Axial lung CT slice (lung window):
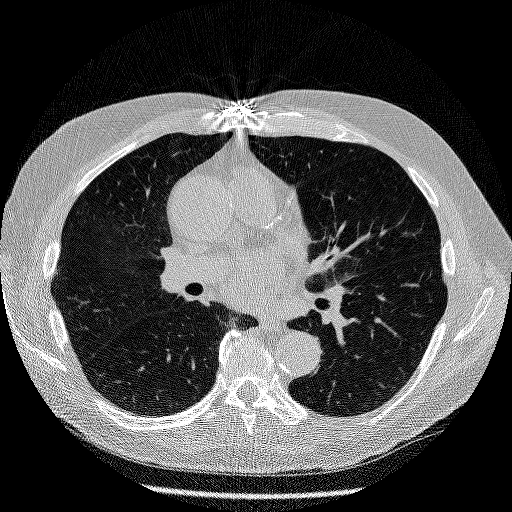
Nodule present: no